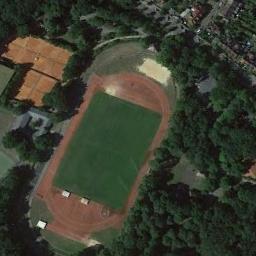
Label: ground_track_field